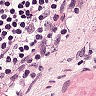
Metastatic tissue present: no